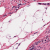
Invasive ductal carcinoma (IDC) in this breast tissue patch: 0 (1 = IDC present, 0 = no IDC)